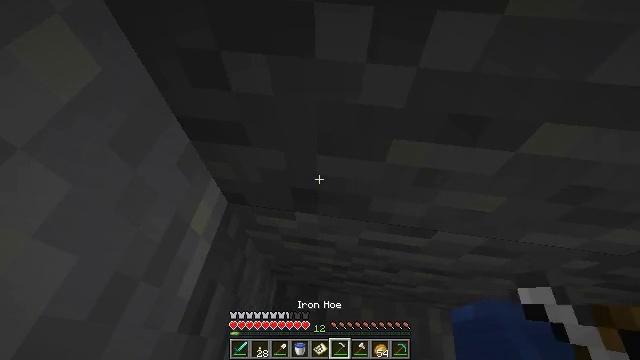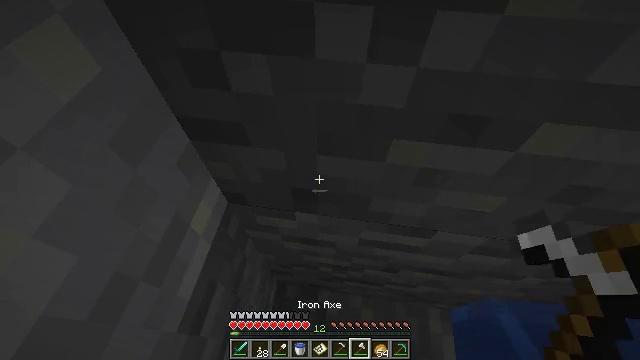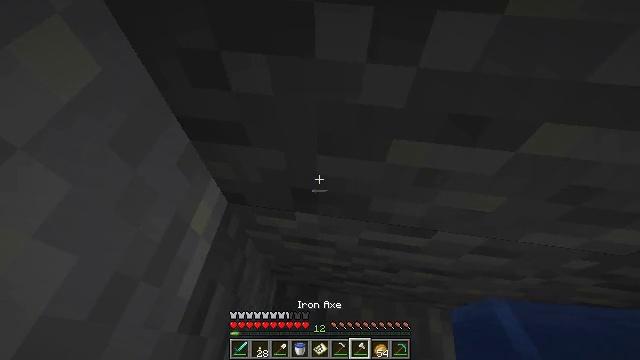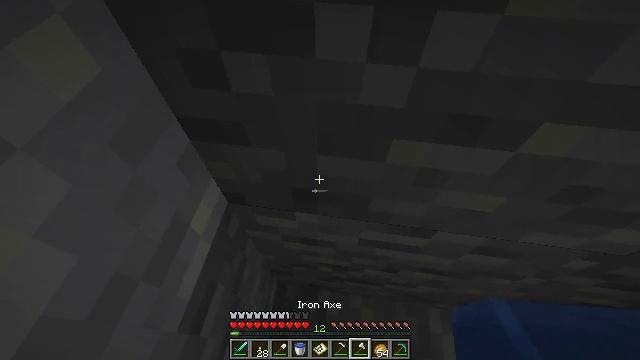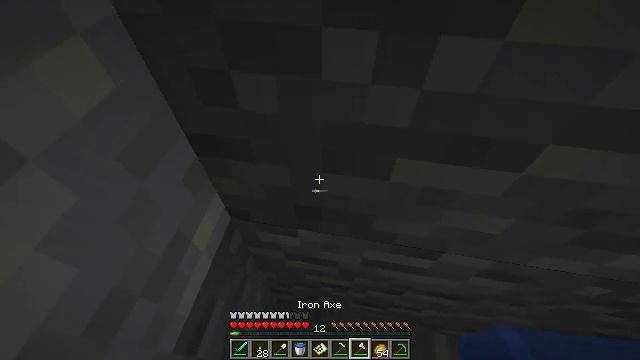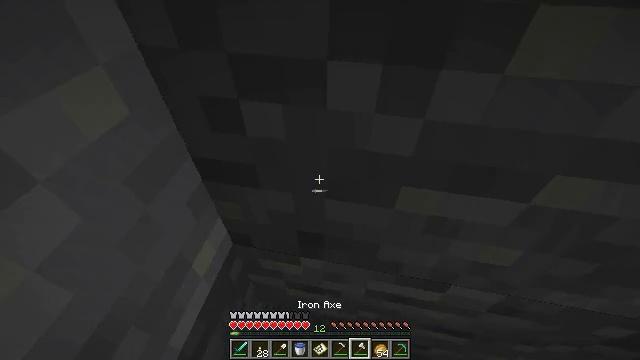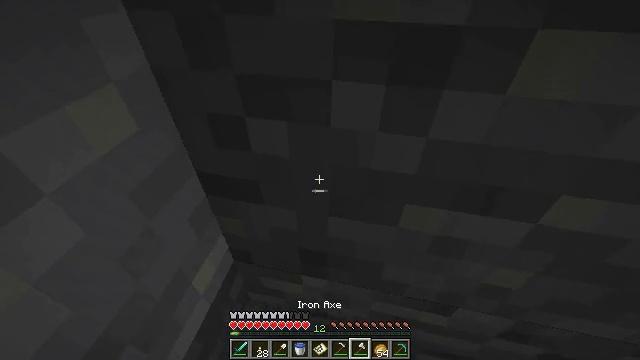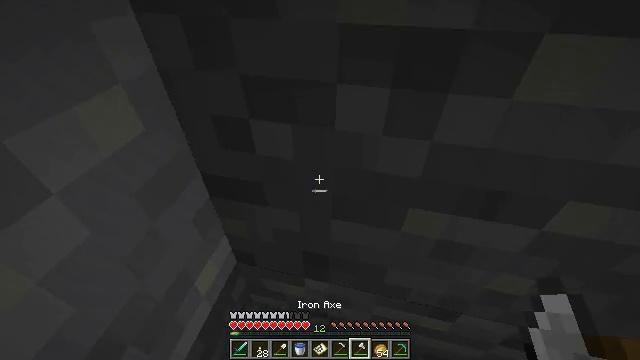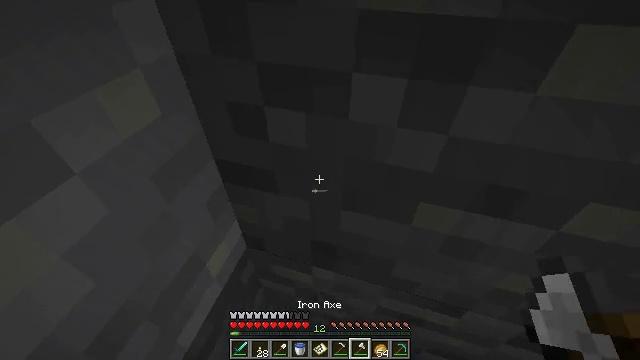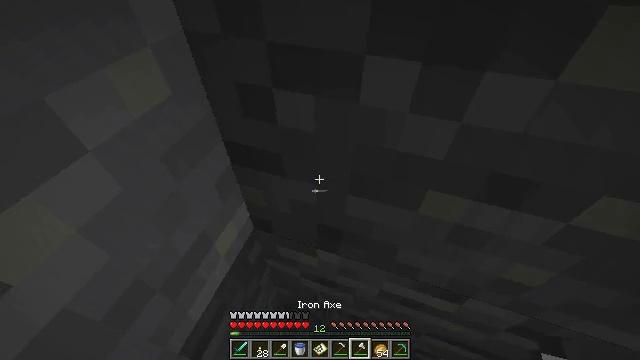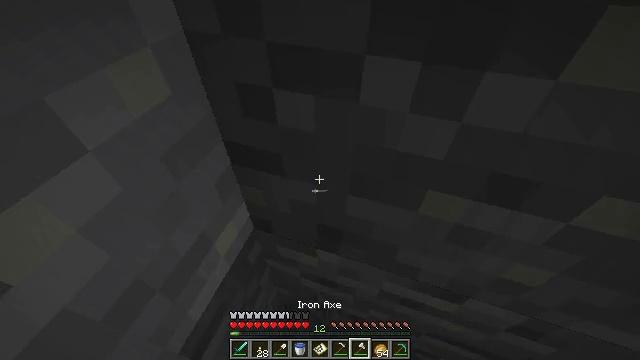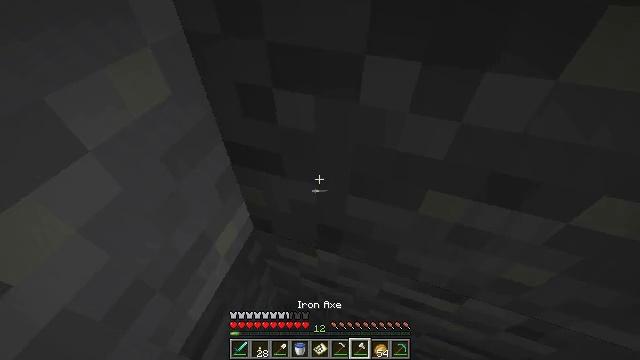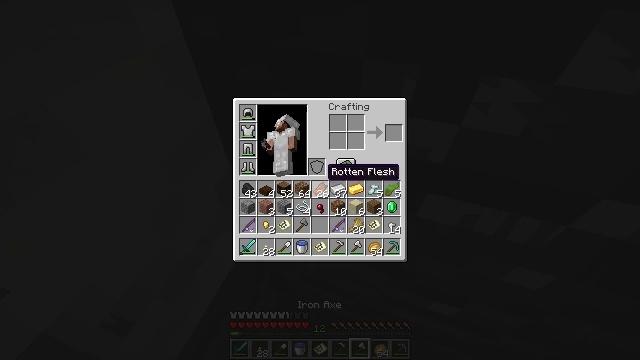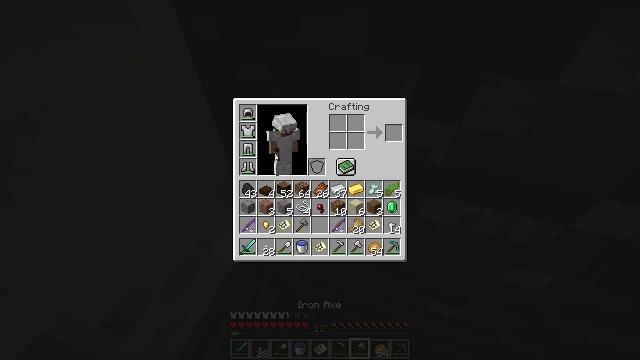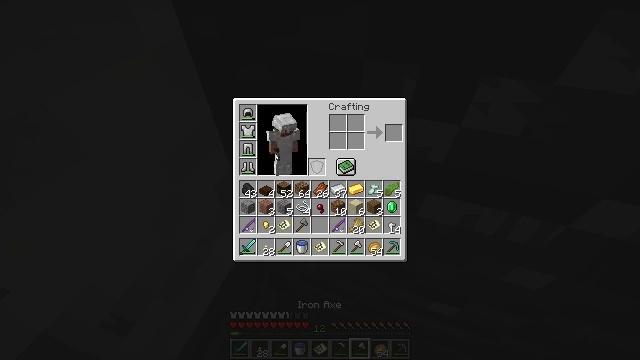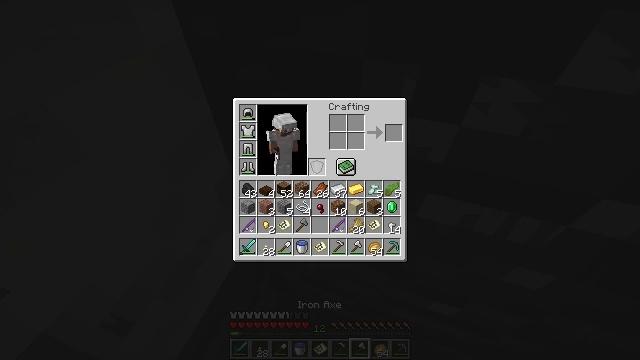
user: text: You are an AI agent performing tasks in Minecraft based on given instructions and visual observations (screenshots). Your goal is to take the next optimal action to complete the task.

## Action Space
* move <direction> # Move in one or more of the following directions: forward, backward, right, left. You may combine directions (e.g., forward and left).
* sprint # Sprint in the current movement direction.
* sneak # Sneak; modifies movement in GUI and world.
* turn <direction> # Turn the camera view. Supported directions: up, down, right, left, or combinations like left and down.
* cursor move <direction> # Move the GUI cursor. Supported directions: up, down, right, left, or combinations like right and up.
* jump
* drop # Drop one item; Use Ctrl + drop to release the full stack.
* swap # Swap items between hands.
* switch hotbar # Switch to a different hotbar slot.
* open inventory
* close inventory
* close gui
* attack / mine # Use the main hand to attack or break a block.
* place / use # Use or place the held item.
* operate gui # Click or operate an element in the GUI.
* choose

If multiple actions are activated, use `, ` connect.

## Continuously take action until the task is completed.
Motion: motion action
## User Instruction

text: Drop a polished granite block.
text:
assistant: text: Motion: no_op
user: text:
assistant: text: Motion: no_op
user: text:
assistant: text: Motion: no_op
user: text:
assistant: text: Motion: turn left and up
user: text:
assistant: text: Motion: turn left and up
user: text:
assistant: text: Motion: turn left and up
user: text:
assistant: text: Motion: turn left
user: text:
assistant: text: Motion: turn left and down
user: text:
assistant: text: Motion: turn left and down
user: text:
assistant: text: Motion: no_op
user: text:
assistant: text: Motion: no_op
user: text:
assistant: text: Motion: open inventory
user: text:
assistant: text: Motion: open inventory
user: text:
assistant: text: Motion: open inventory
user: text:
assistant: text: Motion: open inventory
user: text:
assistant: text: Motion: open inventory
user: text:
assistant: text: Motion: no_op
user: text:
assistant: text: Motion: no_op
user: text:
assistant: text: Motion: no_op
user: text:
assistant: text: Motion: cursor move right
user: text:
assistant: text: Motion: cursor move right and down
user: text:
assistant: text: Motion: cursor move right and down
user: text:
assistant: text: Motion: no_op
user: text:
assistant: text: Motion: no_op
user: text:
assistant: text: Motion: no_op
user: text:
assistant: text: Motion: no_op
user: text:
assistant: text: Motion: no_op
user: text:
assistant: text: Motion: no_op
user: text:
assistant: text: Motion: no_op
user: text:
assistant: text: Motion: no_op